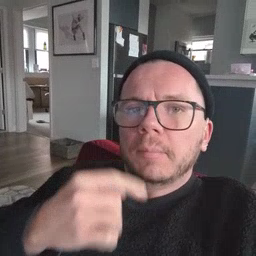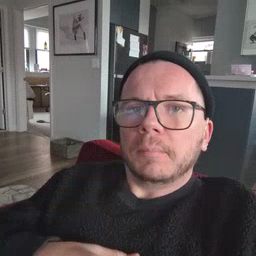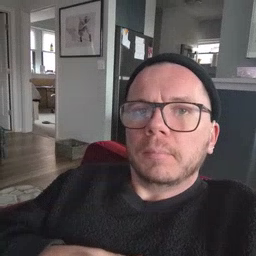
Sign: mouth